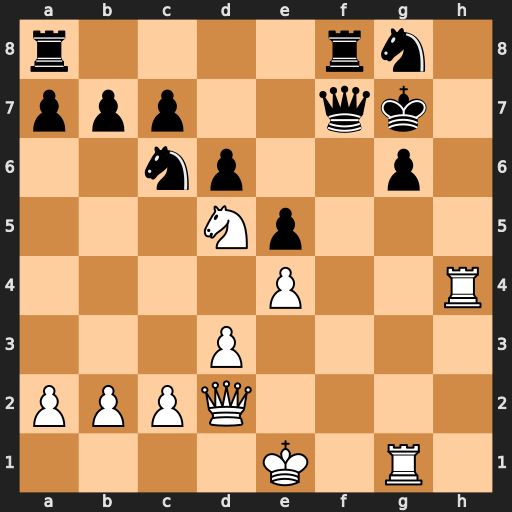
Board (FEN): r4rn1/ppp2qk1/2np2p1/3Np3/4P2R/3P4/PPPQ4/4K1R1
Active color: w
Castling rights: -
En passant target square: -
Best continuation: Rgh1 Qf1+ Rxf1 Rxf1+ Kxf1